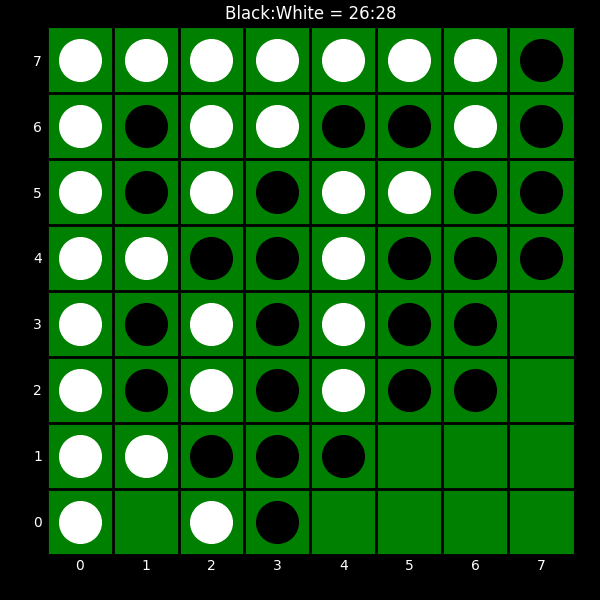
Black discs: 26
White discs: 28